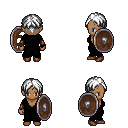
a pixel art fantasy rpg character, female body template, human, dark skin, gray robe, teal pants, white parted hairstyle, leather bracers, brown shoes, shield, four views (front, back, left, right), 2x2 character sprite sheet, small pixel art, hard edges, no anti-aliasing